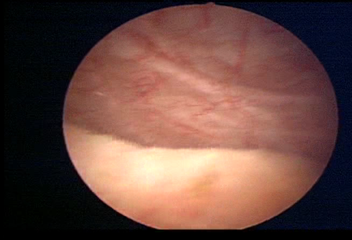
Modality: WLC
Class: Normal mucosa
Bladder cancer association: No